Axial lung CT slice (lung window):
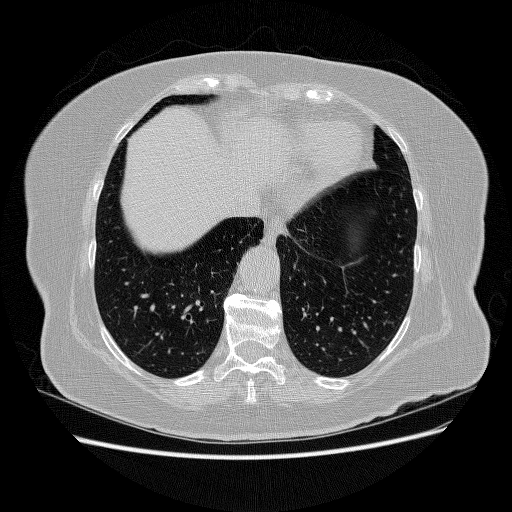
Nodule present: no